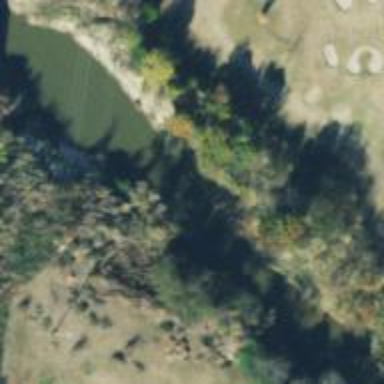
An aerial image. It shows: Water hazard in golf course. The hazard is natural water feature.